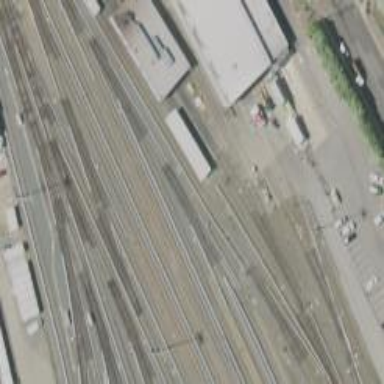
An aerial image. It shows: Electrified rail service yard.